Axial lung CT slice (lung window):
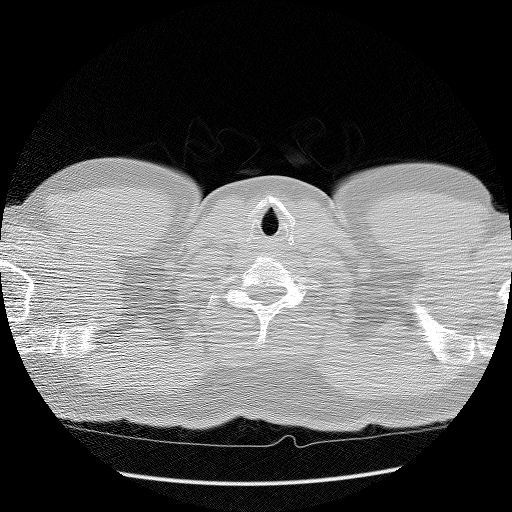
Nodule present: no